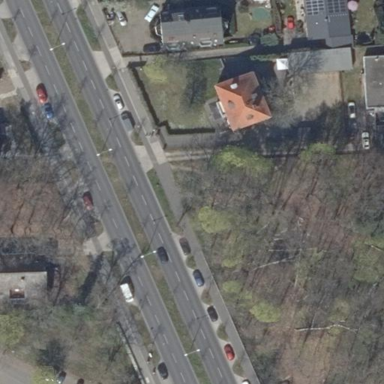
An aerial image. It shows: Grass area with traffic island.